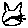
Label: cat